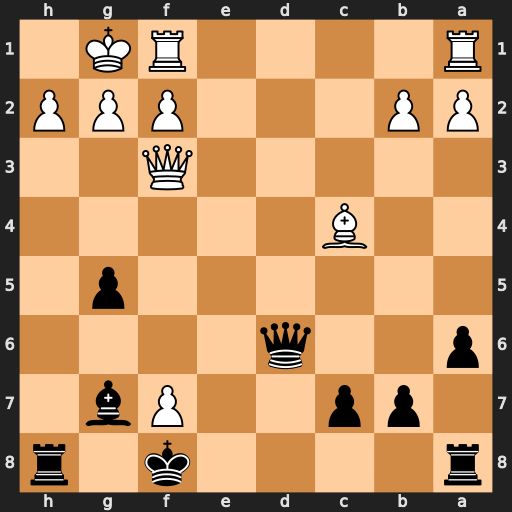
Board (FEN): r4k1r/1pp2Pb1/p2q4/6p1/2B5/5Q2/PP3PPP/R4RK1
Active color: b
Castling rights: -
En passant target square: -
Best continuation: Qxh2#